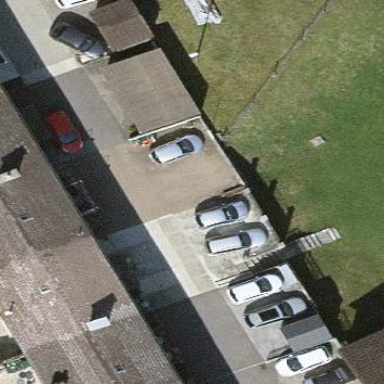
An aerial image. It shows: Parking available on the street side.